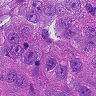
Metastatic tissue present: yes